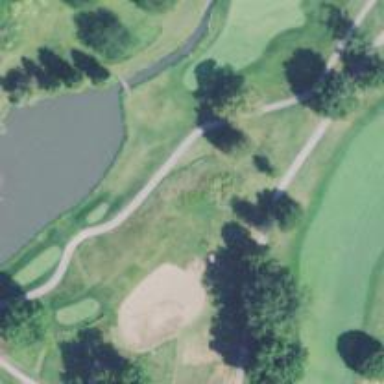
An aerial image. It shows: Pathway for golfing.